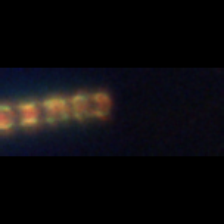
Taxon: Chaetoceros
Group: Diatoms